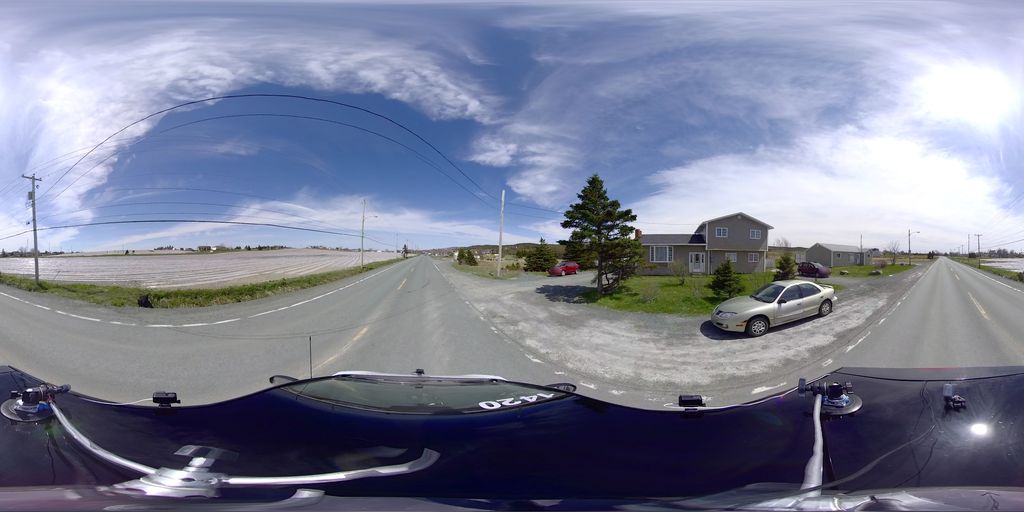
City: st_johns